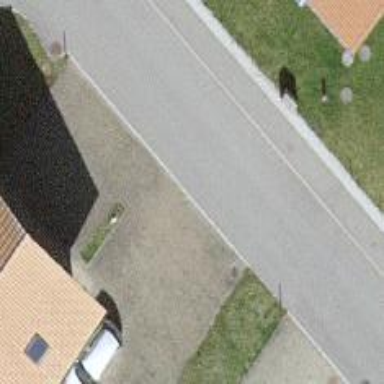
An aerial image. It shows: Living street.